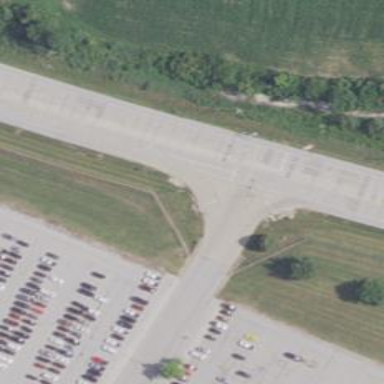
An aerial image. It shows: Secondary road with asphalt surface.